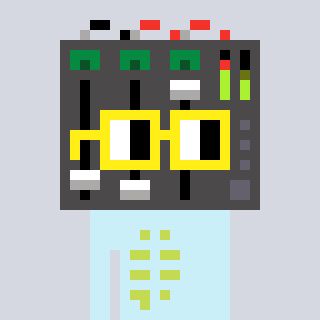
a pixel art character with square yellow glasses, a mixer-shaped head and a cold-colored body on a cool background